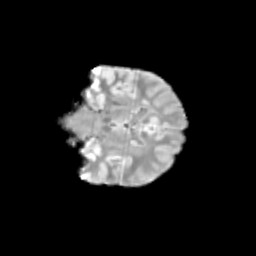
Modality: T2w
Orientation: coronal
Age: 13
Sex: female
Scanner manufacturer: siemens
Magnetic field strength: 3 T
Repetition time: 3.8 s
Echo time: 0.07 s